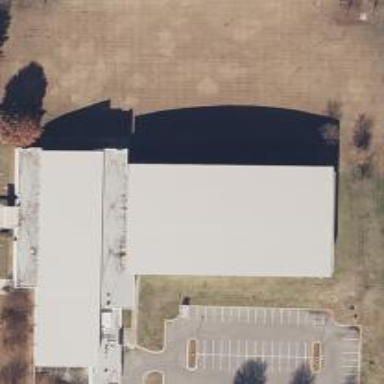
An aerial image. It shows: Building with metal roof. The roof is round in shape and oriented across the building.